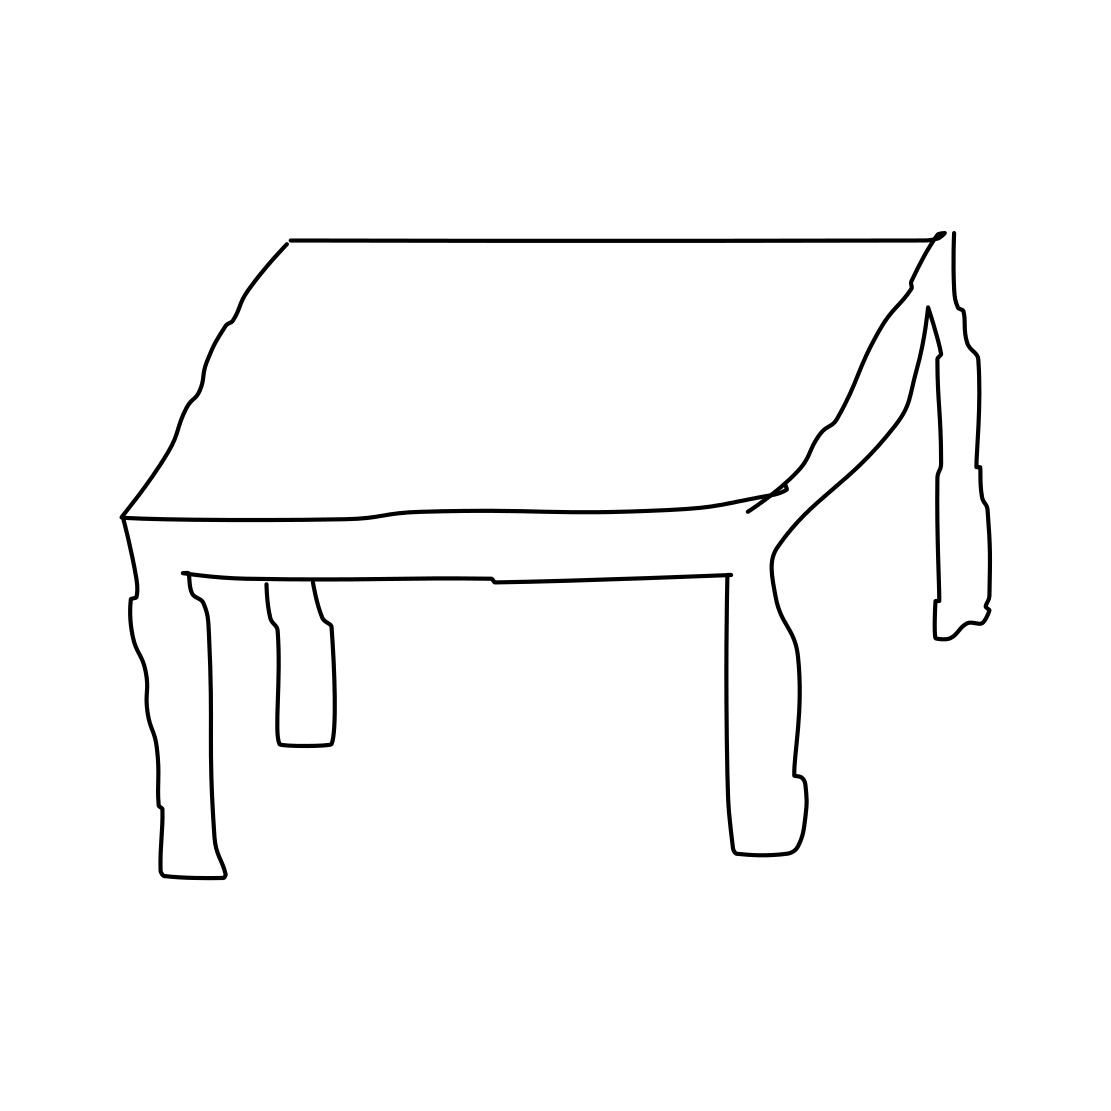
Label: bench